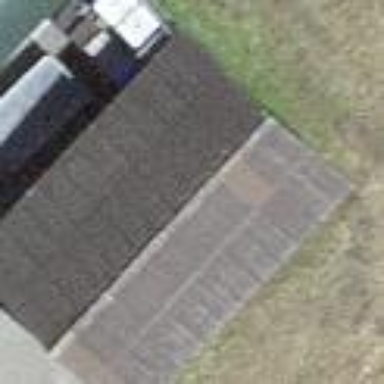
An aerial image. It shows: Shed.